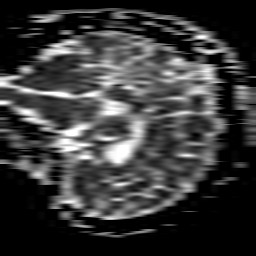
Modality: ADC
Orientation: sagittal
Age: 49
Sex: female
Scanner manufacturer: philips
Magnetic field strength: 1.5 T
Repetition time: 3.54 s
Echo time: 0.09411 s